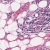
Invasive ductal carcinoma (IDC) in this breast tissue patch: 0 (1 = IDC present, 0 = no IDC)